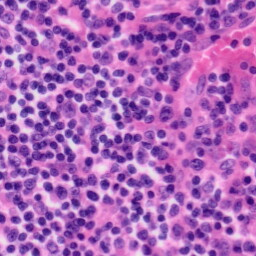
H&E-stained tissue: Tonsil